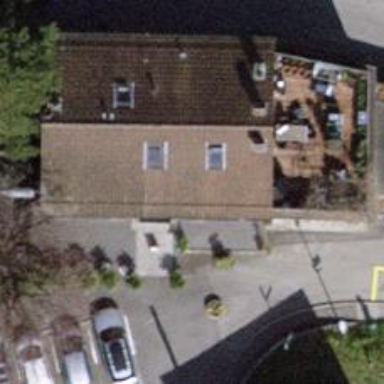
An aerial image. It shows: Restaurant.